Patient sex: F
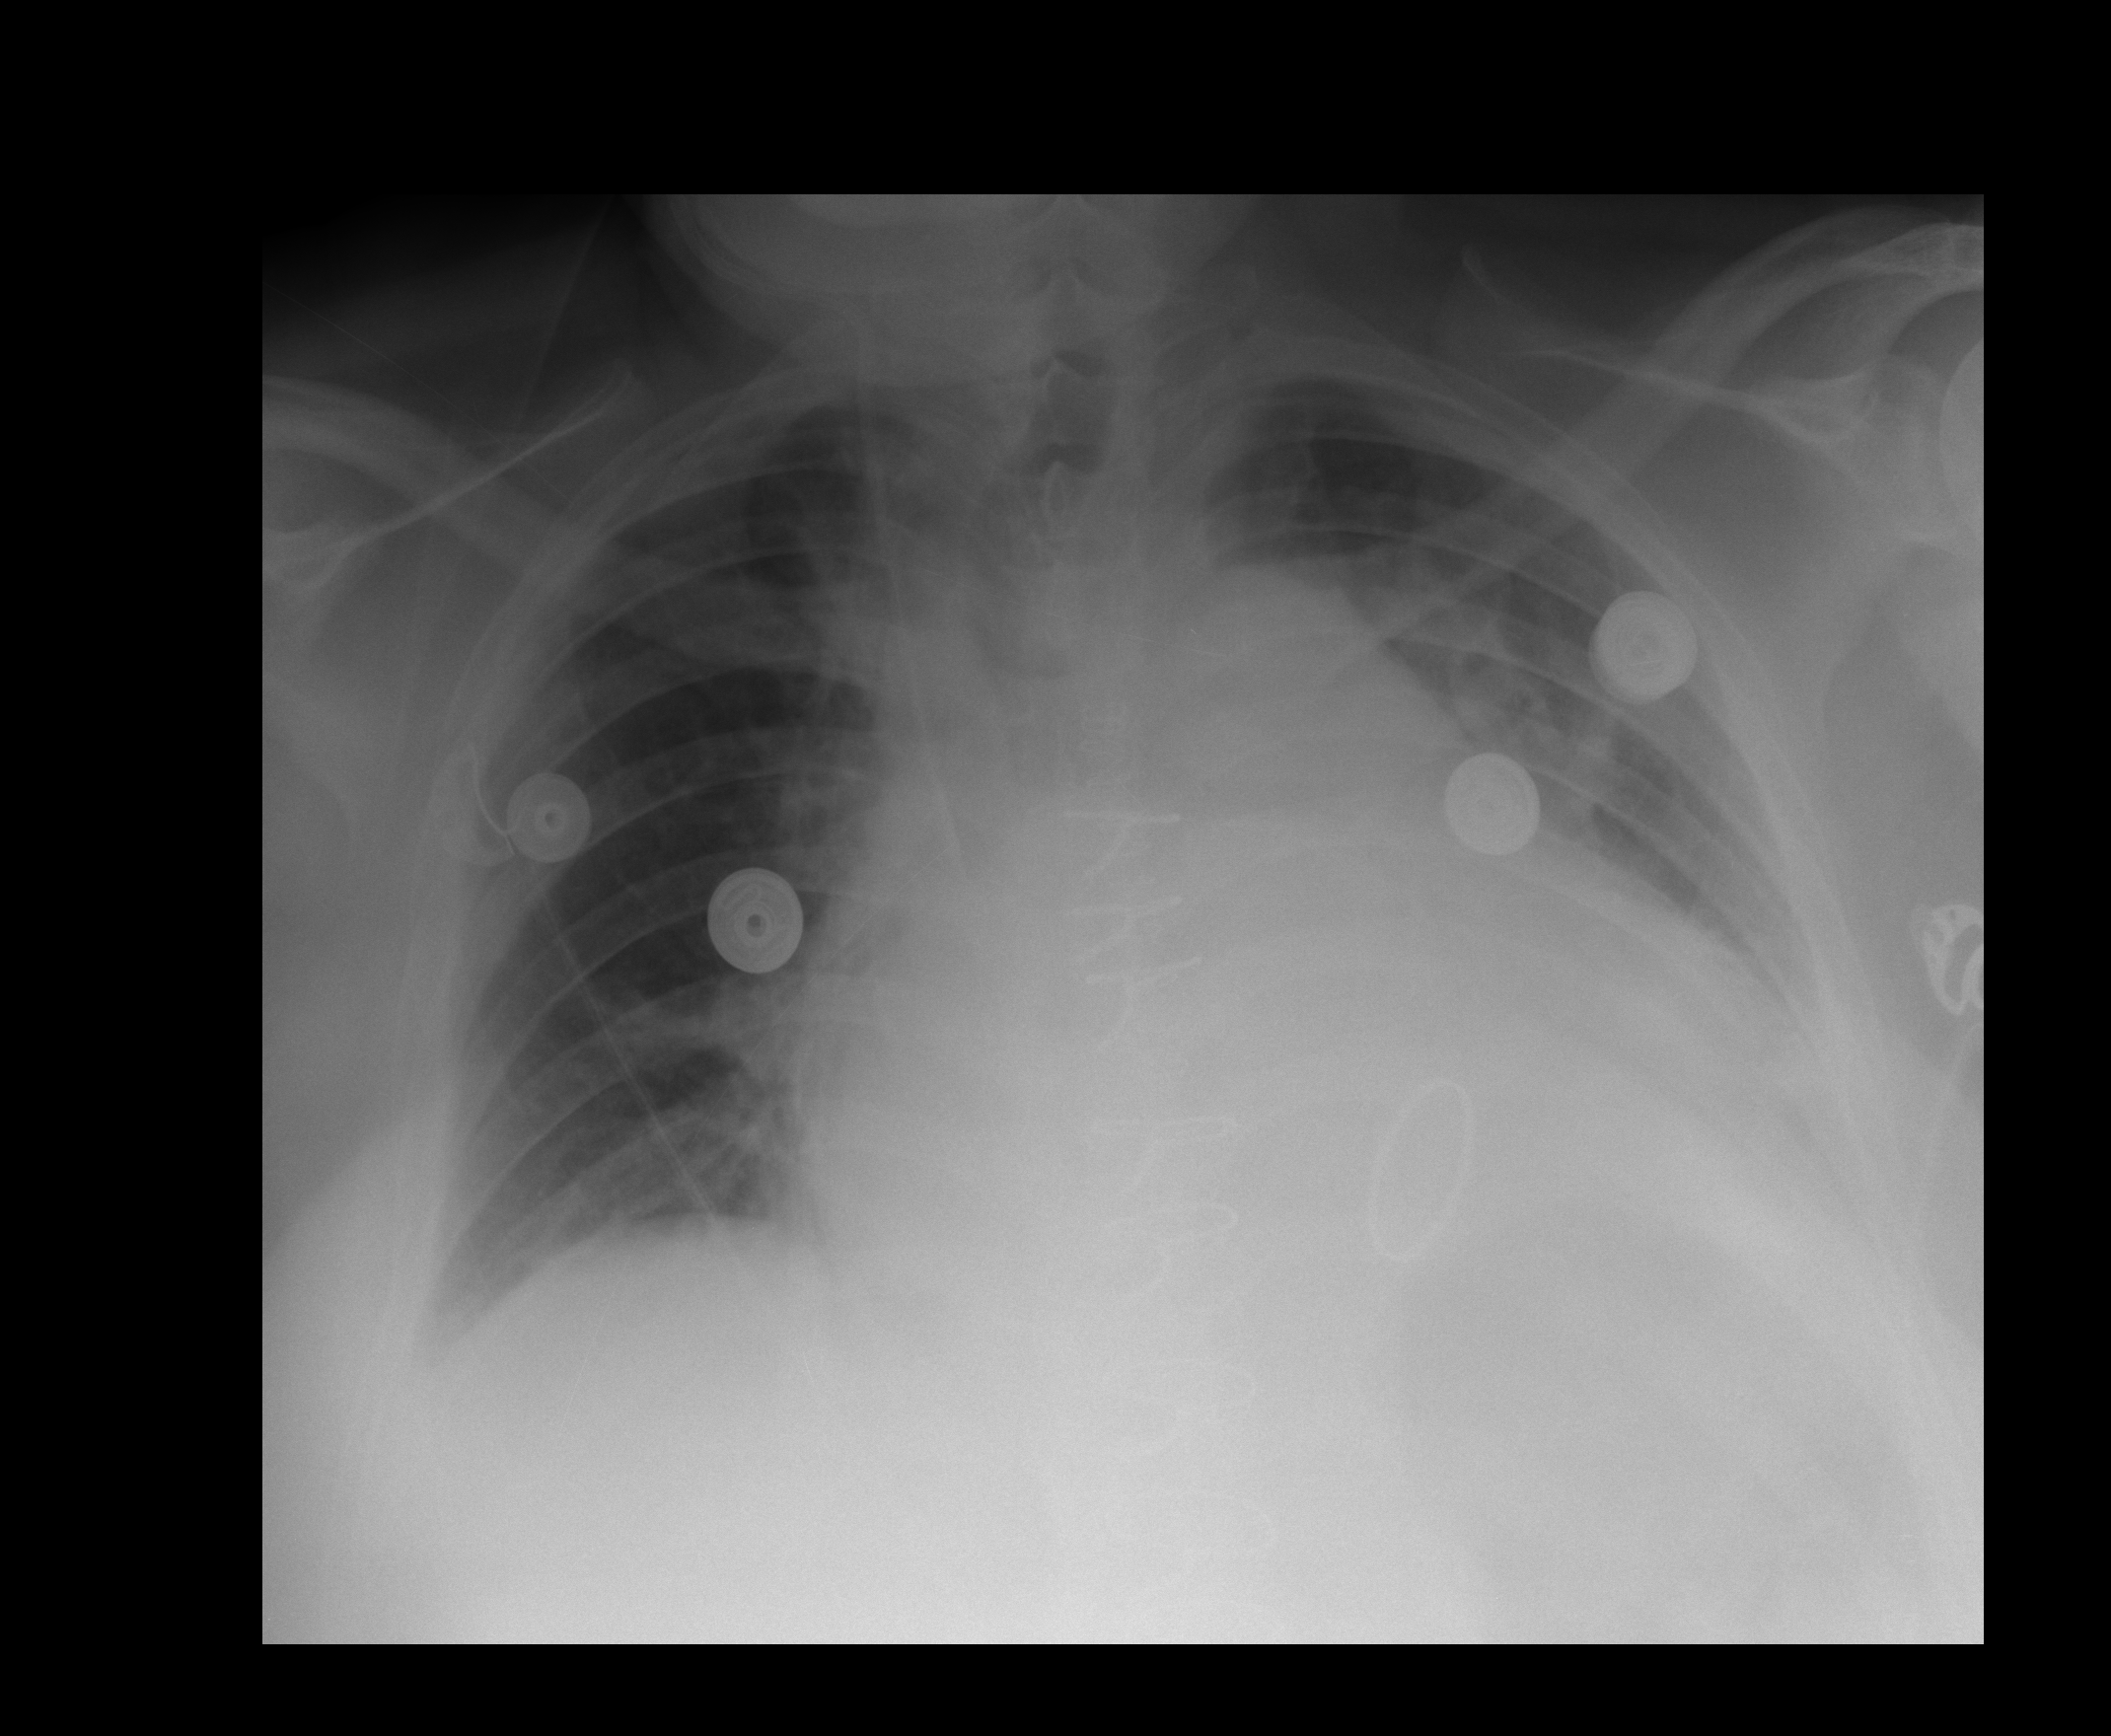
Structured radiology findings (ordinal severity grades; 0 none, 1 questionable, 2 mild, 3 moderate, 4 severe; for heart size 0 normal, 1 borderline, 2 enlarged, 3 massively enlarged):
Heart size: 2
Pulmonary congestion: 0
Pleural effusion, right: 0
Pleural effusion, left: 2
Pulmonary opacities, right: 0
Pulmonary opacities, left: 0
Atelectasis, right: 0
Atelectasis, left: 2